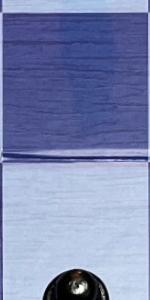
Label: Empty